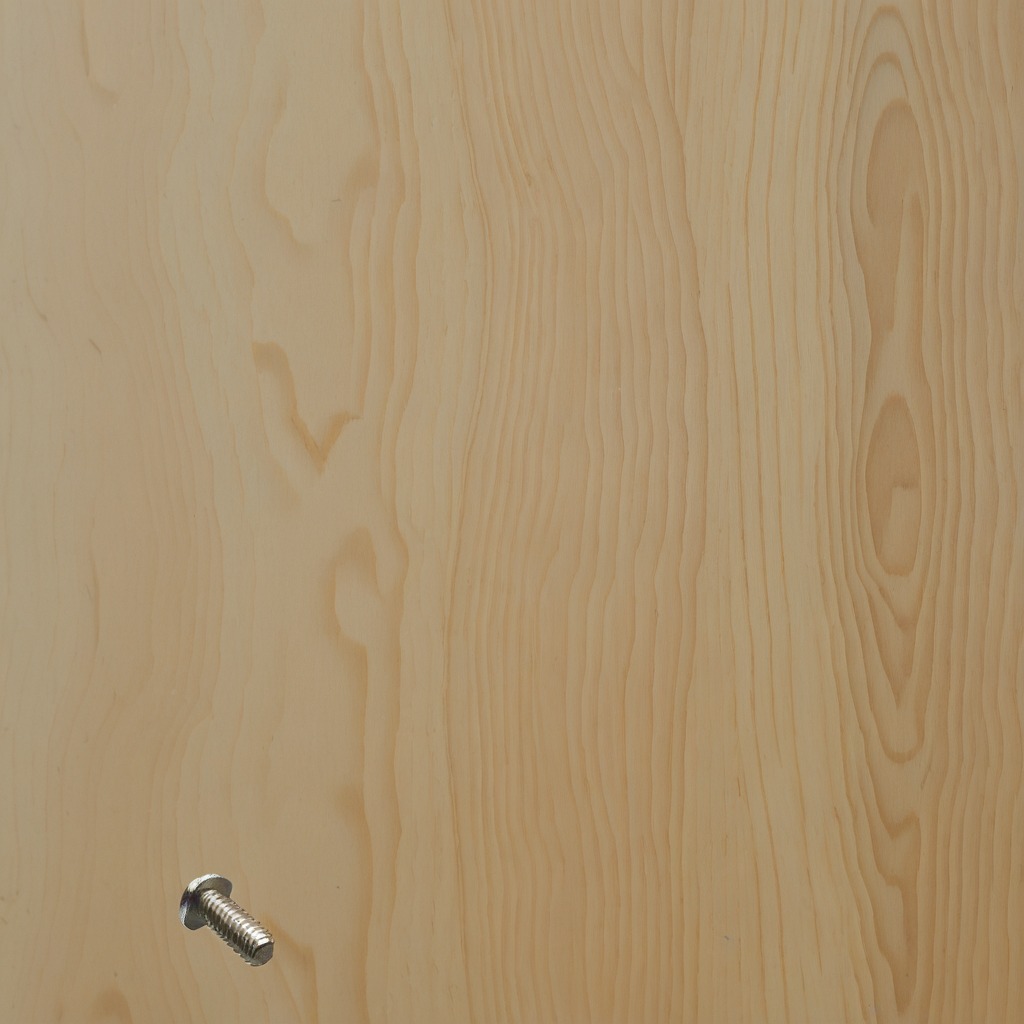
A metal screw is lying on a plywood surface in a paint workshop lit by afternoon window light.